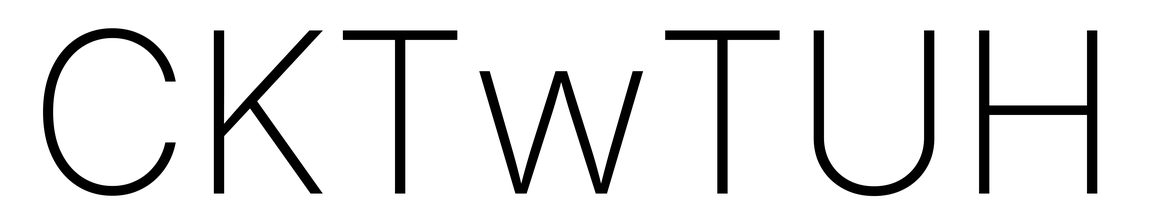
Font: Inter_ExtraLight